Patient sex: M
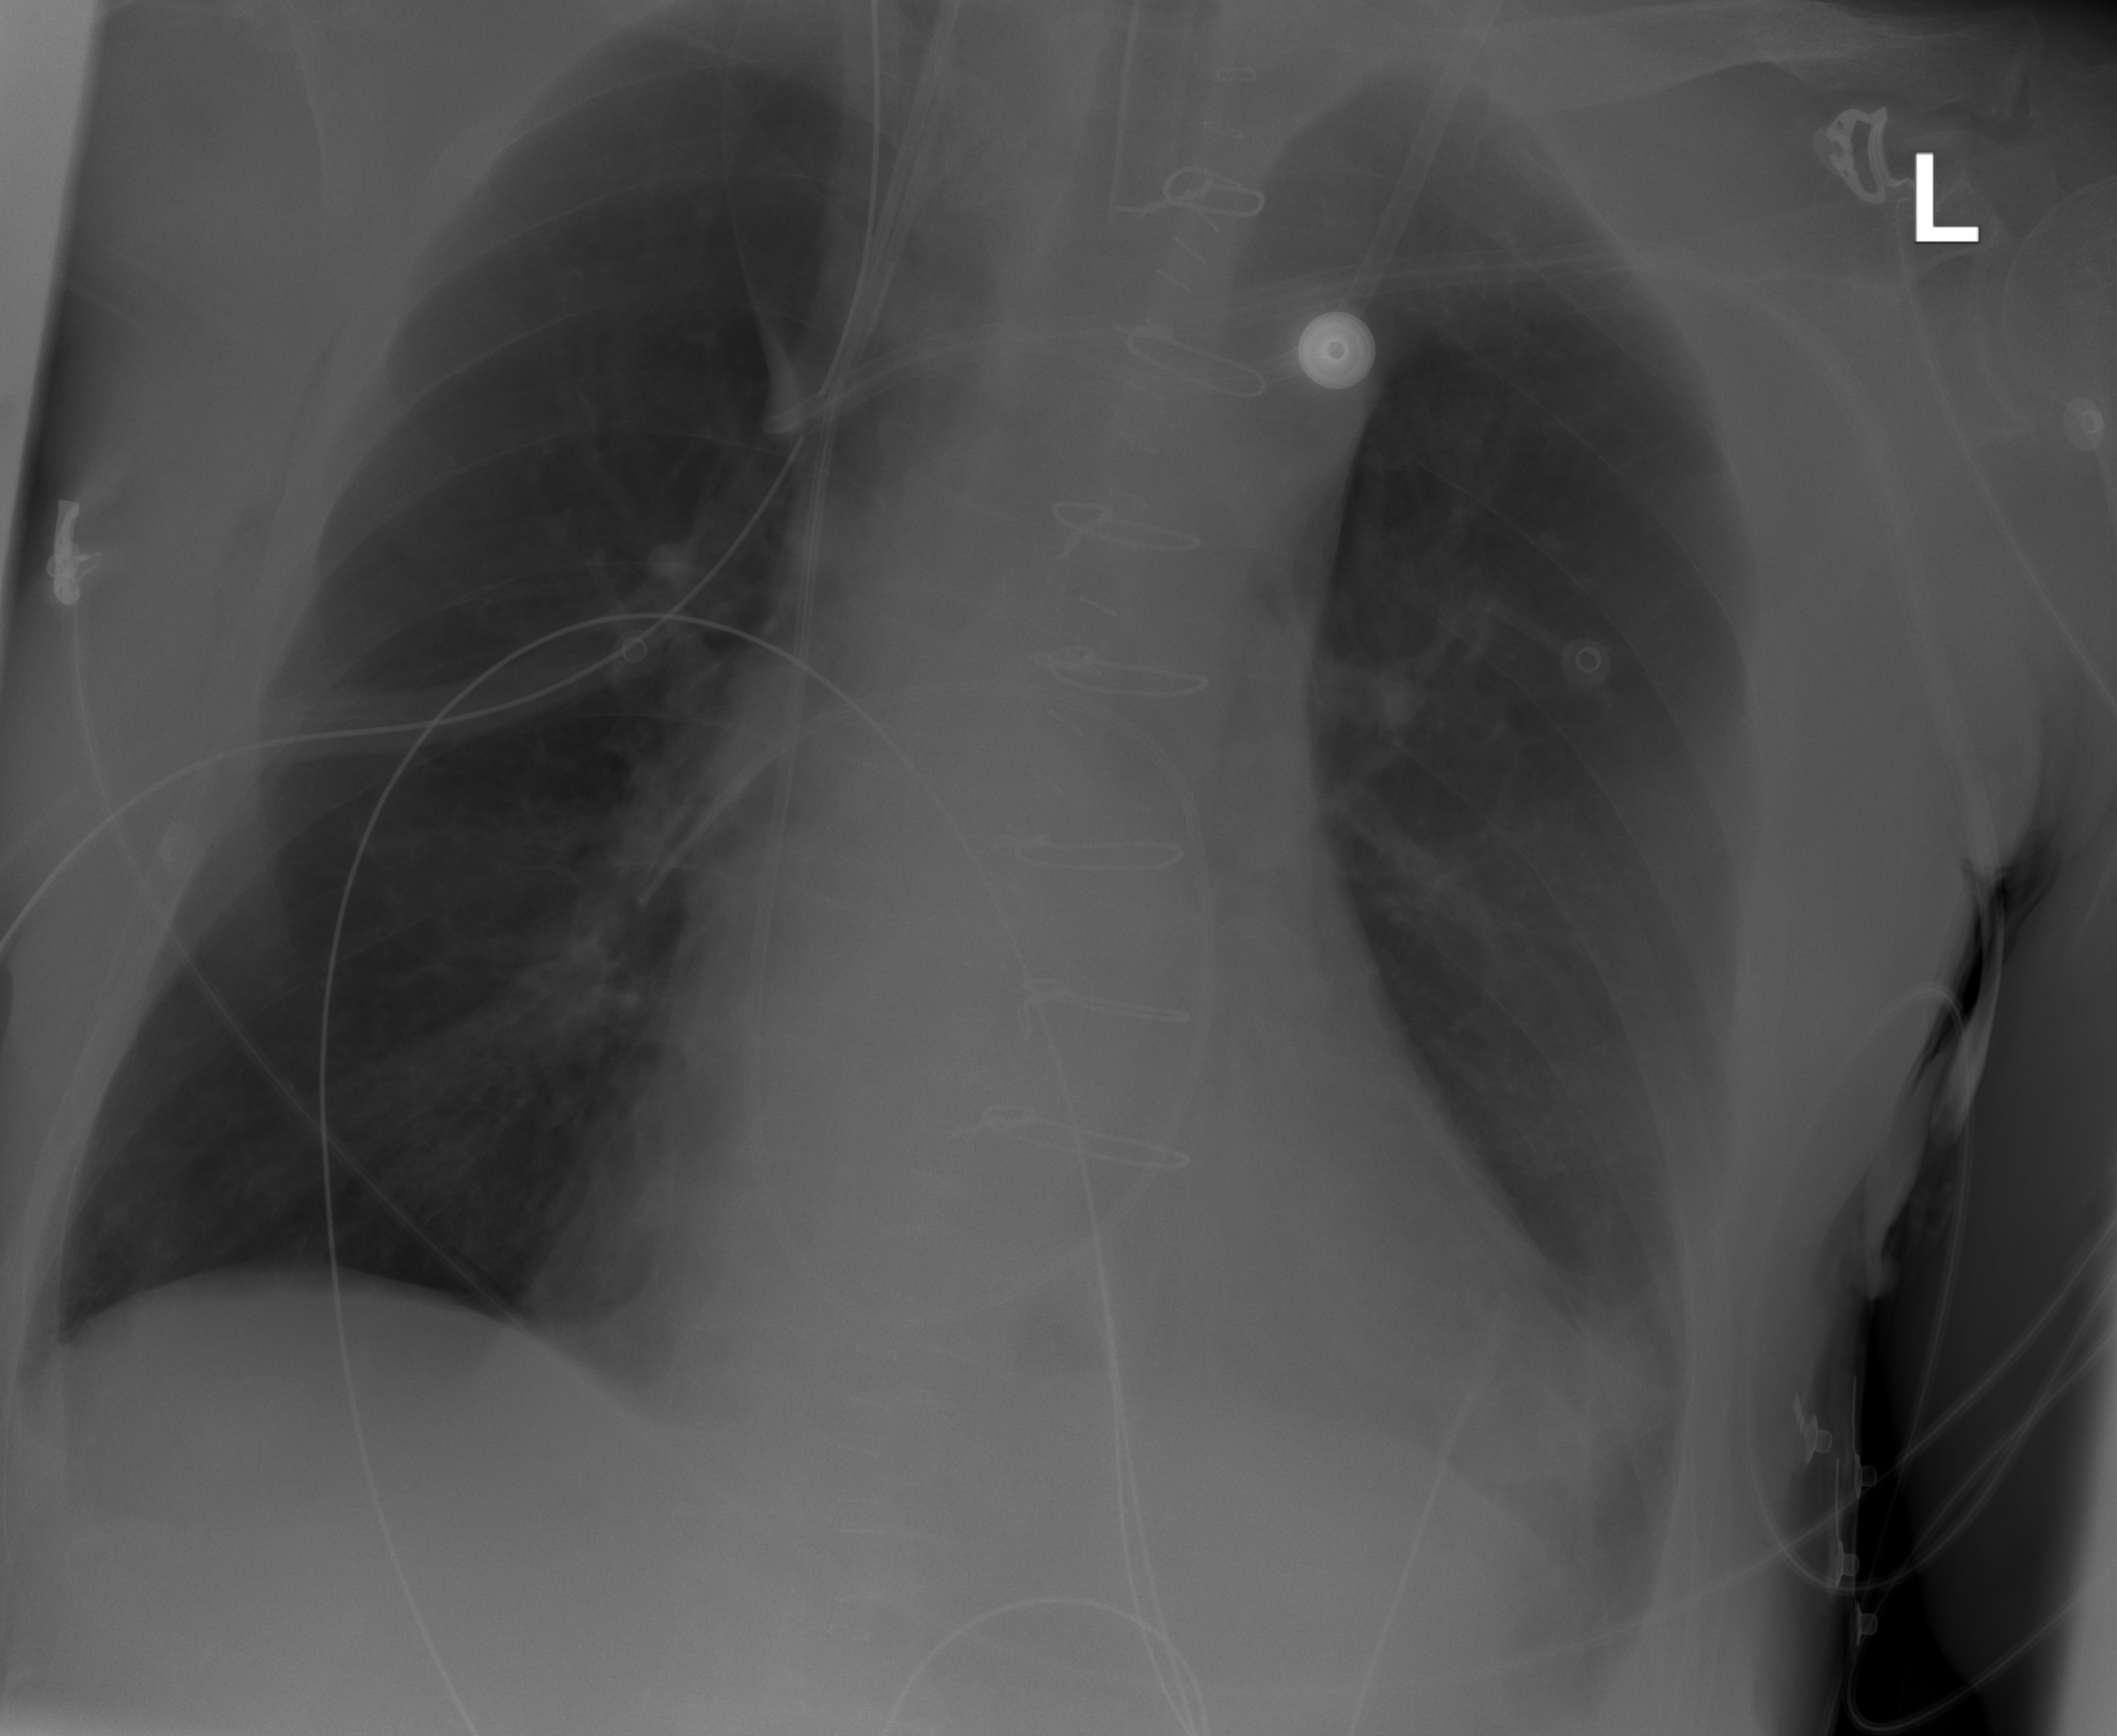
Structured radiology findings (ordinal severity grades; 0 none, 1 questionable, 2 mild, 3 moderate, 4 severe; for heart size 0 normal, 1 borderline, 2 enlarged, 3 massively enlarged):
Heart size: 2
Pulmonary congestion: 0
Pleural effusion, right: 2
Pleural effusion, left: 0
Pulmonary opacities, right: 1
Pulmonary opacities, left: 0
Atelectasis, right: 0
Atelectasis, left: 0